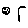
Label: smiley face